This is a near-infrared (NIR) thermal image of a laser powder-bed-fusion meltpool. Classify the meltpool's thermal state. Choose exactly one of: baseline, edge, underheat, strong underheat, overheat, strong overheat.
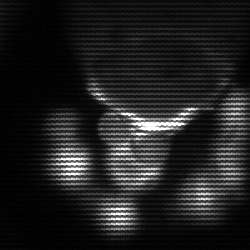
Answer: edge